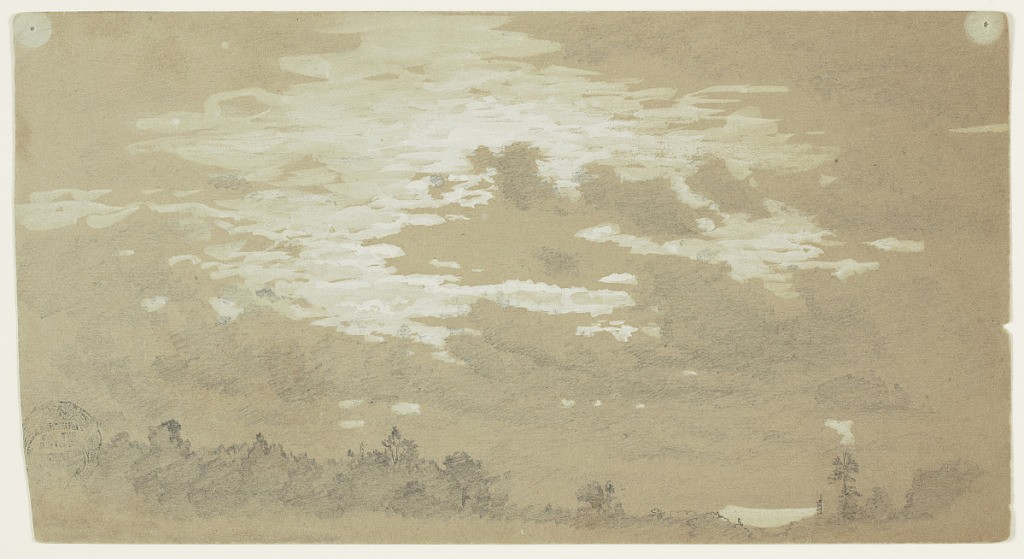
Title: Cloudy Sky over a Wooded Ridge, Niagara Falls
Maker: Frederic Edwin Church, American, 1826–1900
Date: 1856 or 1858
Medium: Graphite and white gouache on gray-green wove paper; verso: graphite and white gouache
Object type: Drawing
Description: Landscape and atmosphere sketch showing a view of a cloudy sky above a wooded ridge near Niagara Falls, backlit by the light of the sun or moon. Dark treetops are visible along the lower margin, while light and dark clouds mix in the sky above.

Verso: Landscape sketch showing a view of Horseshoe Falls and Terrapin Tower from the Canadian bank of the Niagara River. Viewed from below, the massive falls stretch horizonally across the composition and send sheets of water cascading over the edge. The Terrapin Tower is visible, perched atop the edge of the falls at left. In the foreground below, the churning water of the Niagara River is visible.